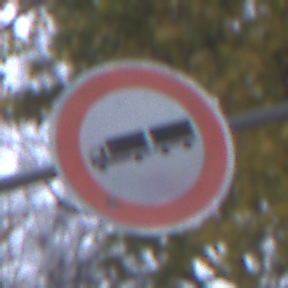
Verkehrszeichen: VerbotLastkraftwagenMitAnhaenger
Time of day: MorningAfternoon
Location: Outdoor (Urban)
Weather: Overcast
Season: NotSpecified
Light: Natural